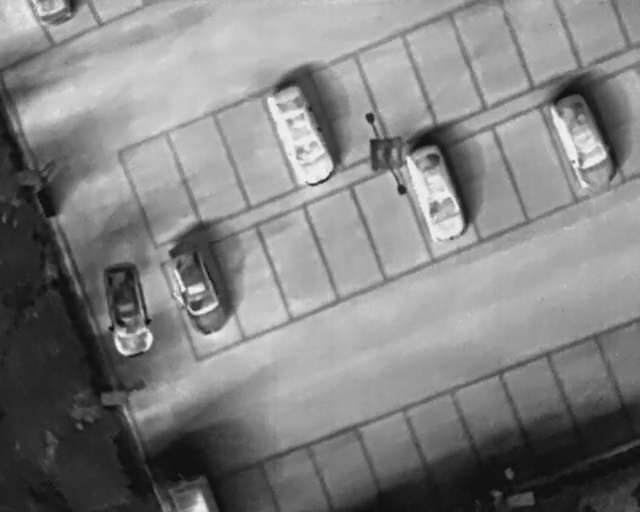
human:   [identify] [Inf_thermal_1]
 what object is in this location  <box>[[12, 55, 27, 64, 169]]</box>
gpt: <ref>1 large car at the left</ref>